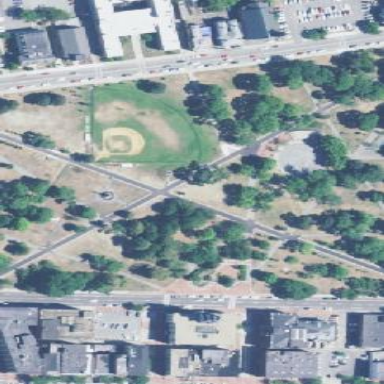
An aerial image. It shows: Park.